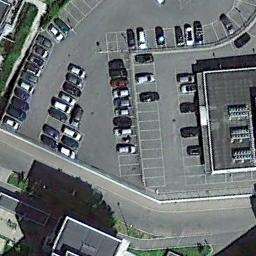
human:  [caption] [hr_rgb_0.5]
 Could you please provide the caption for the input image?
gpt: The parking lot with some neatly arranged cars is surrounded by some buildings .

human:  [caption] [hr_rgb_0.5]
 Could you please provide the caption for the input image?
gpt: Many cars of different styles and colors are on the parking lot .

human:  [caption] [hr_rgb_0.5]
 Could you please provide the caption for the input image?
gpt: There are many yellow signs in the parking lot .

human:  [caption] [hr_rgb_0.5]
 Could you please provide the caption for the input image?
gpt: The parking lot is next to some buildings .

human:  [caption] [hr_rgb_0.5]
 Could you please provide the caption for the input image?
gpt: There are some cars on the parking lot .